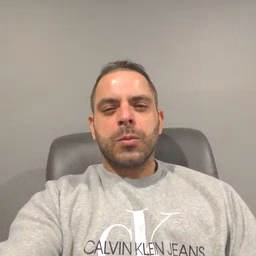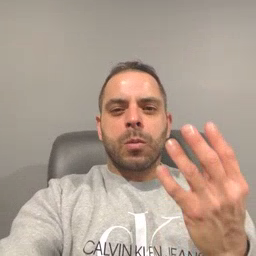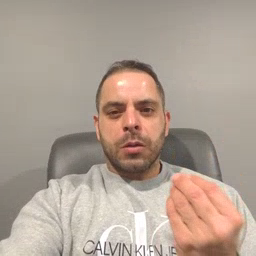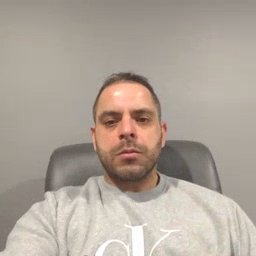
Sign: wet